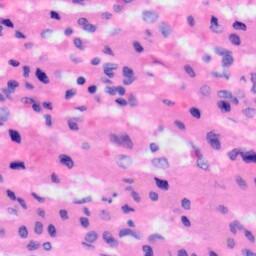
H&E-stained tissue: Liver